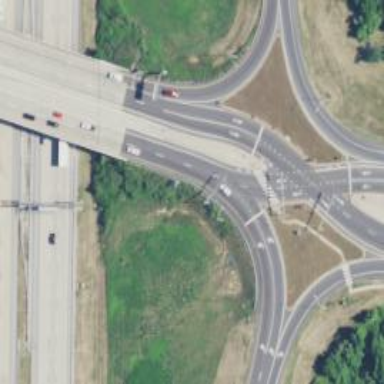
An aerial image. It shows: Trunk highway with diverging diamond junction.